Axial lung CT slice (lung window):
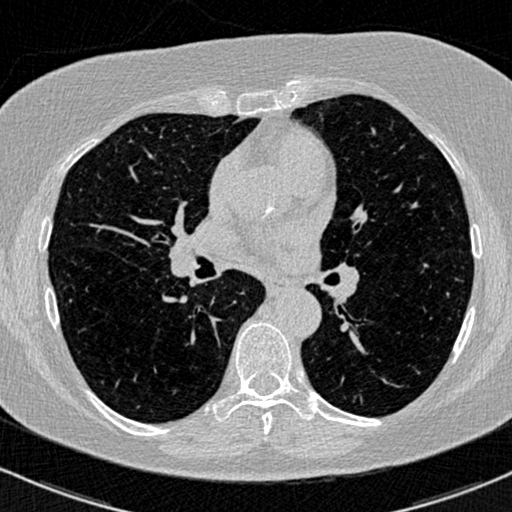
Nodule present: no